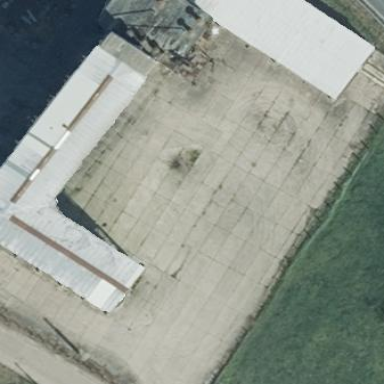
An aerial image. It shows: Building that serves as silo.